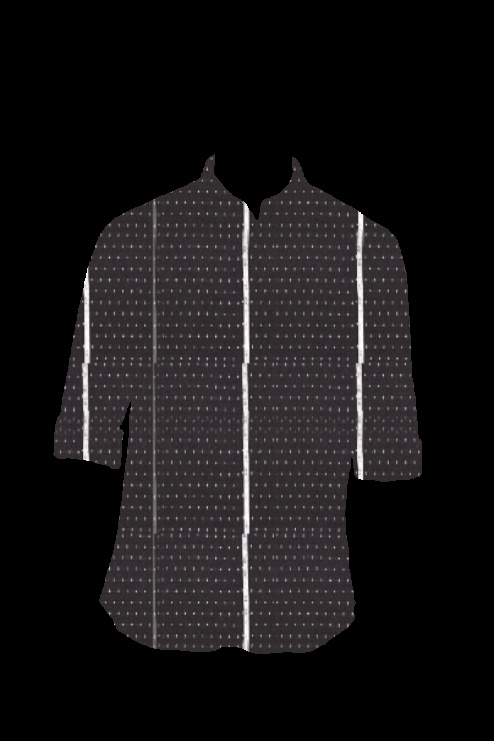
black white dot tee